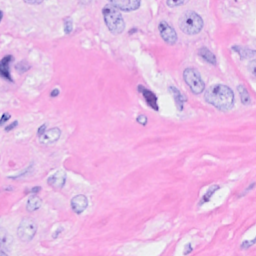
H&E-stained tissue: Breast